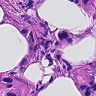
Metastatic tissue present: yes